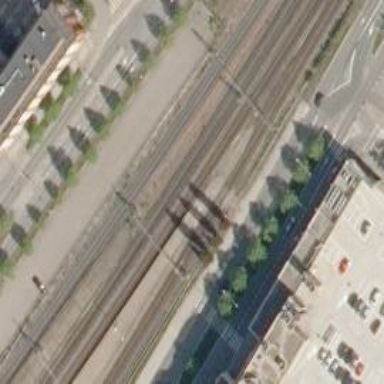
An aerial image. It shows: Railway track with continuous electrified contact lines.